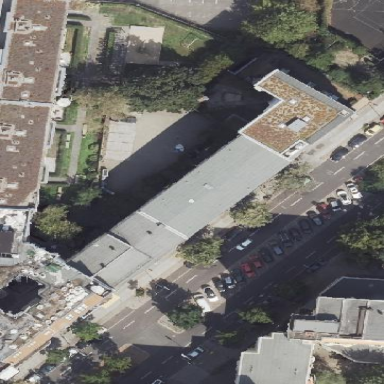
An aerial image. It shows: Building with apartments and flat roof.